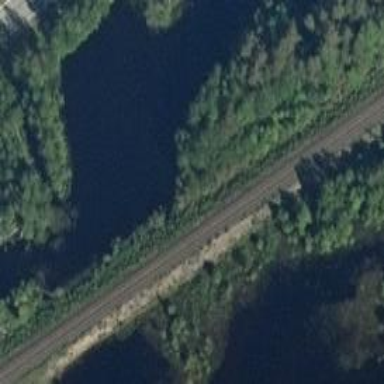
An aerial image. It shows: Continuous rail on embankment.